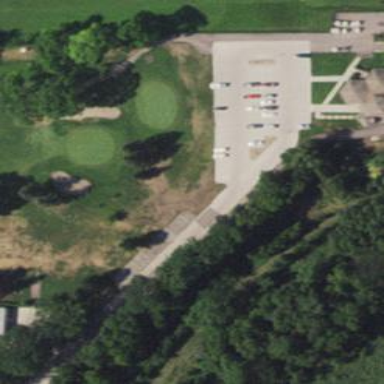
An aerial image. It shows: Service road used as golf cart path.